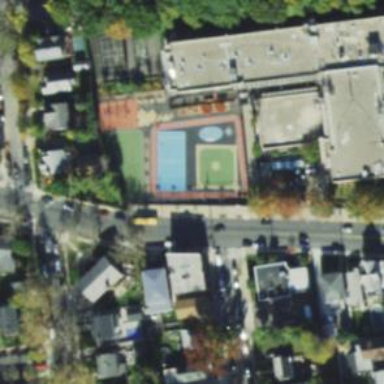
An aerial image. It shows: Basketball court with asphalt surface.